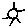
Label: sun